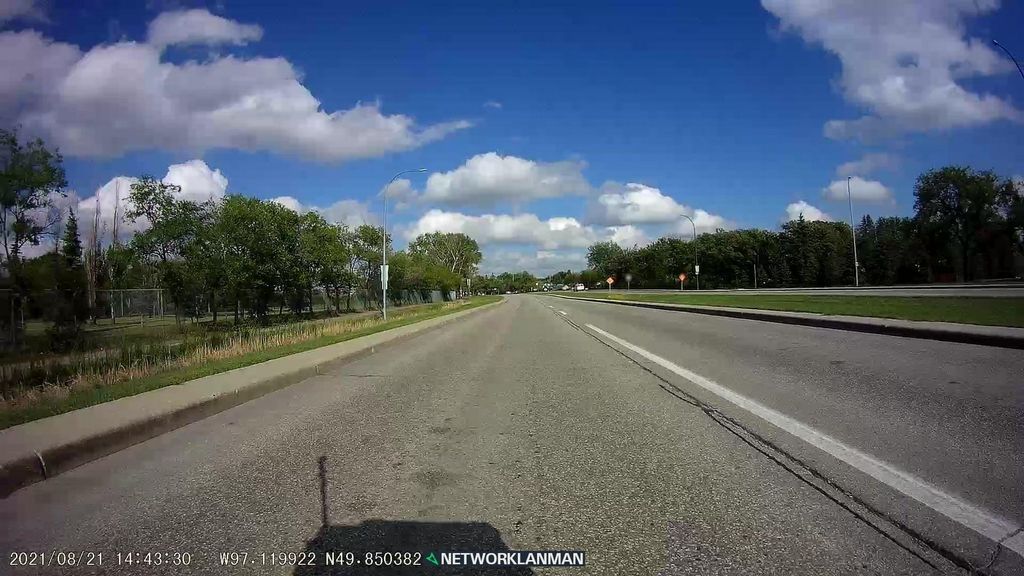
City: winnipeg